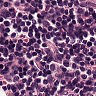
Metastatic tissue present: no